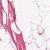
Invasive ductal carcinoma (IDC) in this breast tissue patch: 0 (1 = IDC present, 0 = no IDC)